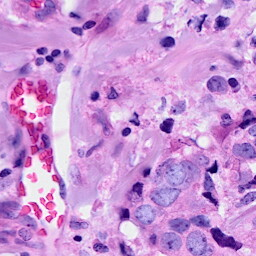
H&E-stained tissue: Breast